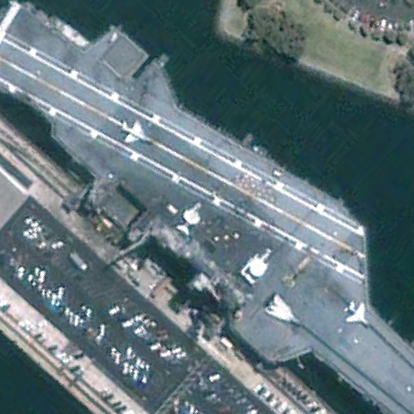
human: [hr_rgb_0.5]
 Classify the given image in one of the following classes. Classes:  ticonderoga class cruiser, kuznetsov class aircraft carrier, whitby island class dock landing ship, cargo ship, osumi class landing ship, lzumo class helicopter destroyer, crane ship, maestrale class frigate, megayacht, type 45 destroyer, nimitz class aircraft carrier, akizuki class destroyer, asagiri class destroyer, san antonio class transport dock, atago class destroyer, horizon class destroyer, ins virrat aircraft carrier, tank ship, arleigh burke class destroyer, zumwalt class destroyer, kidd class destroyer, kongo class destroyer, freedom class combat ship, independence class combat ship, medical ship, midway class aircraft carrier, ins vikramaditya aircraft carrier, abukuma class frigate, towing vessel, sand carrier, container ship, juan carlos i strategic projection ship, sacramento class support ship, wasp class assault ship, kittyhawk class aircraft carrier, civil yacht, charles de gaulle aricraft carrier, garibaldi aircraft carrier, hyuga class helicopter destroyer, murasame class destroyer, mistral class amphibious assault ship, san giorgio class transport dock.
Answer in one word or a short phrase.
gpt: Midway class aircraft carrier